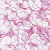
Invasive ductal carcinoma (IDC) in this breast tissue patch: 0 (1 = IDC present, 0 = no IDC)